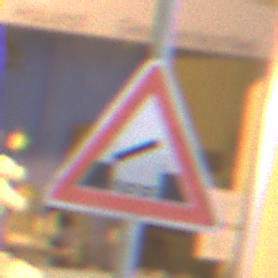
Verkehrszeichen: BeweglicheBruecke
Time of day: Night
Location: Outdoor (Urban)
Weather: Overcast
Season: Winter
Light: Artificial